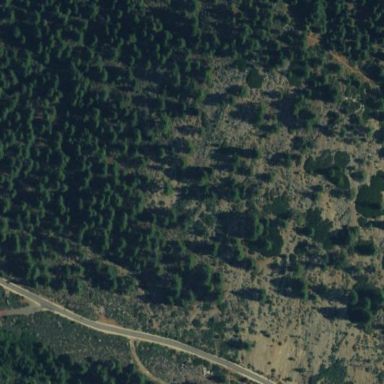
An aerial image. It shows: Evergreen woodland with needle-leaved trees.